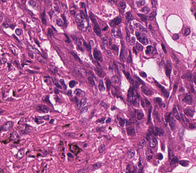
Tumor epithelial tissue: yes
Tumor-associated stroma tissue: yes
Normal tissue: no